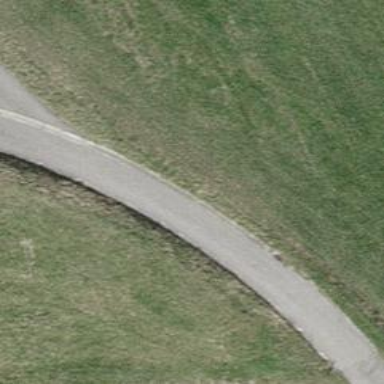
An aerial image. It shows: Asphalt track with grade 1 tracktype. It is specifically designed for agricultural vehicles.